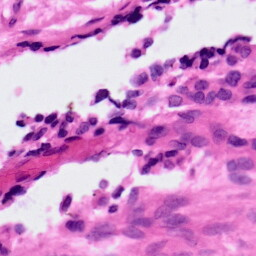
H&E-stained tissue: Ovarian